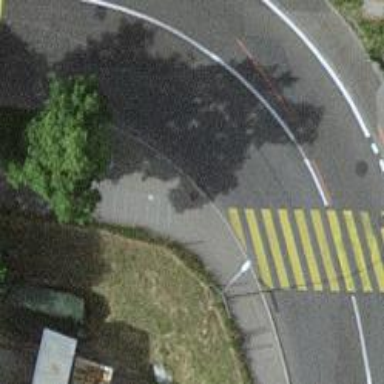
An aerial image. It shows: Kerb serving as barrier.